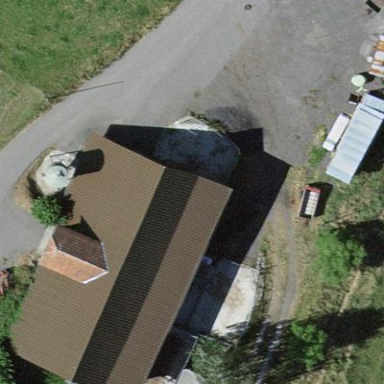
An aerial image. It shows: Farmyard area.